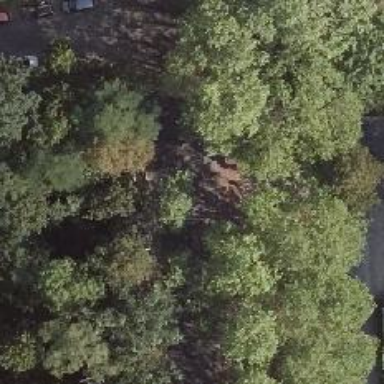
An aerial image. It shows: Avenue of deciduous broadleaved trees.